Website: lowes
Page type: billing-address
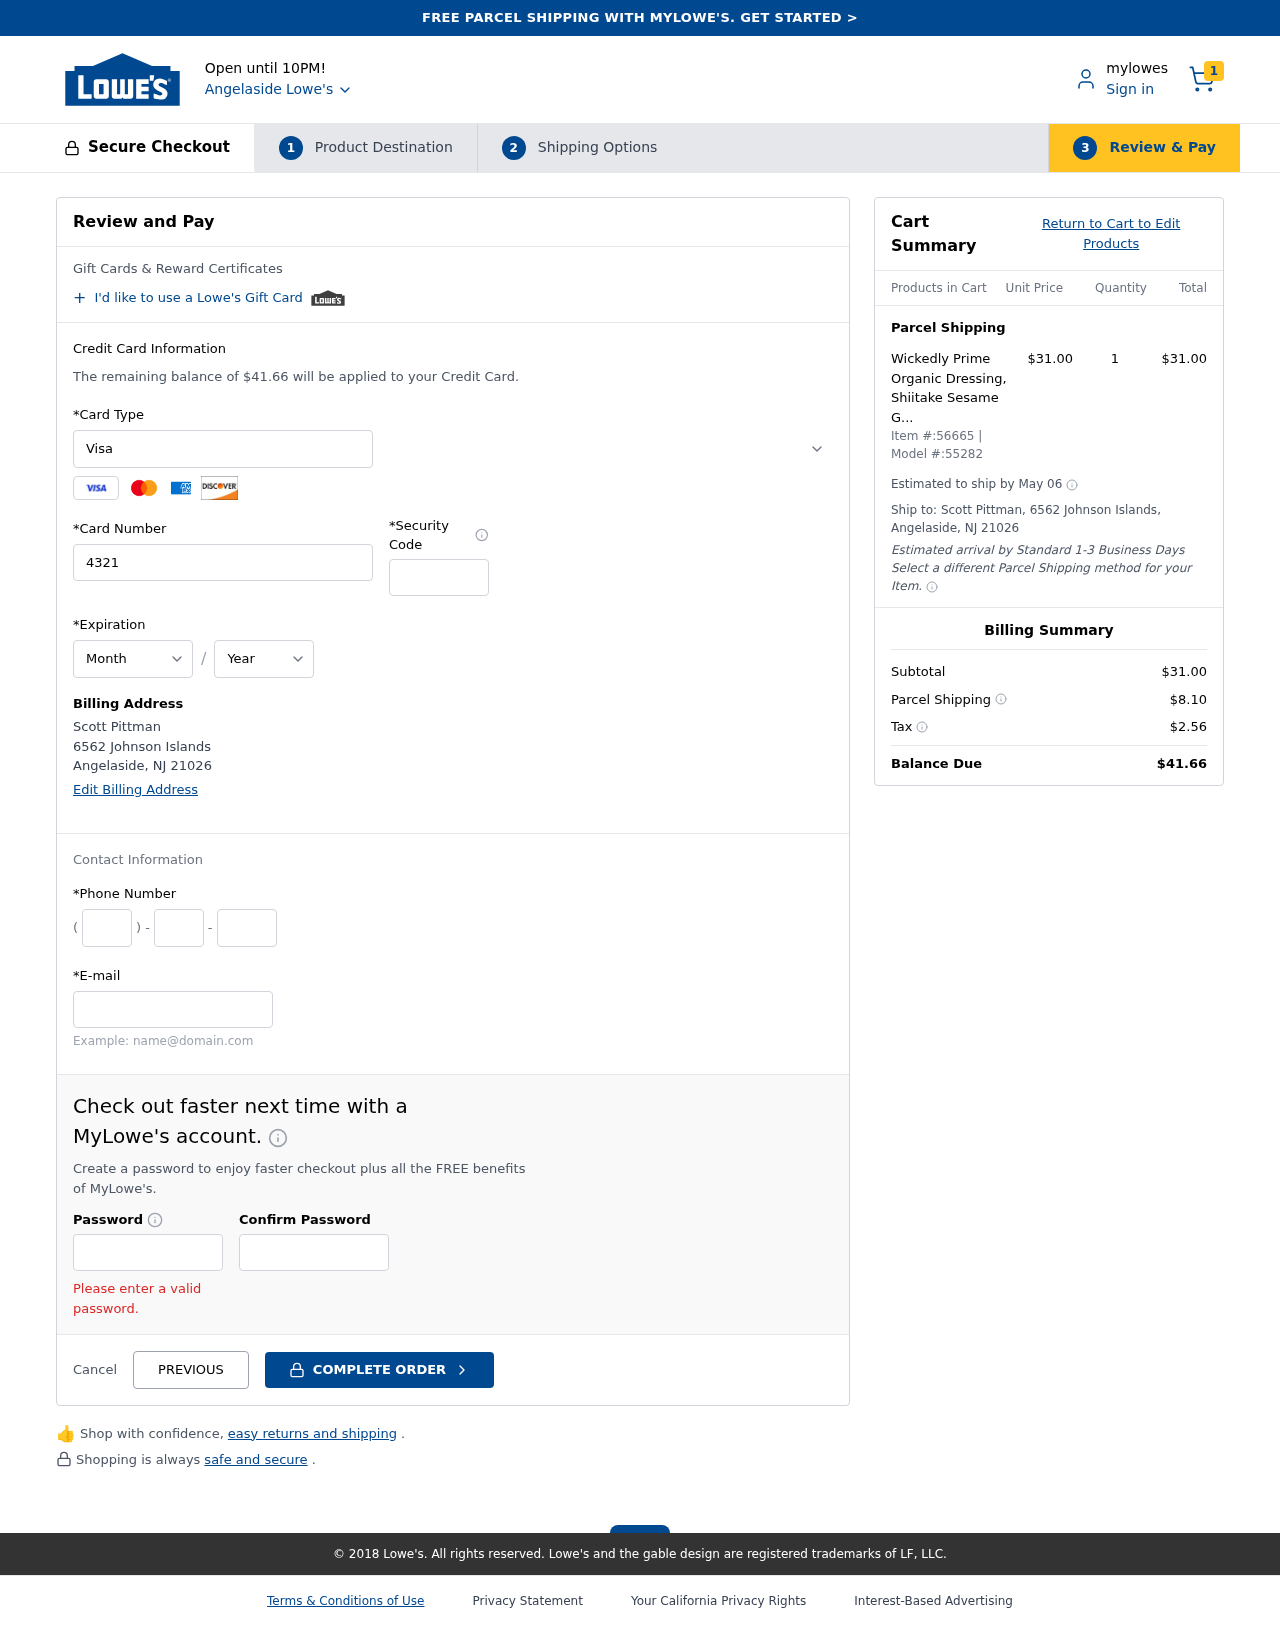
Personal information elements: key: PII_CARD_CVV
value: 438
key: PII_CARD_EXPIRY_MONTH
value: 10
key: PII_CARD_EXPIRY_YEAR
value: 29
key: PII_CARD_NUMBER
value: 4321 5236 1914 4681
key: PII_CARD_TYPE
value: Visa
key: PII_CITY
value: Angelaside
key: PII_CITY_STATE_ZIP
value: Angelaside, NJ 21026
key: PII_EMAIL
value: scottpittman@gmail.com
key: PII_FULLNAME
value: Scott Pittman
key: PII_PHONE_AREA
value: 513
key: PII_PHONE_PREFIX
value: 704
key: PII_PHONE_SUFFIX
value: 5404
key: PII_STREET
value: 6562 Johnson Islands
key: PII_FULLNAME2
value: Scott Pittman
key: PII_STATE_ABBR
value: NJ
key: PII_POSTCODE
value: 21026
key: PII_POSTCODE_FULL
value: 21026
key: PII_CITY_STATE
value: Angelaside, NJ
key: PII_POSTCODE_NUMERIC
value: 21026
Product elements: key: PRODUCT1_NAME
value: Wickedly Prime Organic Dressing, Shiitake Sesame Ginger, 16 Ounce
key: PRODUCT1_PRICE
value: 31
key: PRODUCT1_QUANTITY
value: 1
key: PRODUCT_ITEM_NUMBER
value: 56665
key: PRODUCT_MODEL_NUMBER
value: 55282
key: PRODUCT1_LINE_TOTAL
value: $31.00
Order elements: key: ORDER_NUM_ITEMS
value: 1
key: ORDER_TOTAL
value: $41.66
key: ORDER_SHIPPING_DATE
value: May 06
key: ORDER_SUBTOTAL
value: $31.00
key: ORDER_SHIPPING_COST
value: $8.10
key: ORDER_TAX
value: $2.56